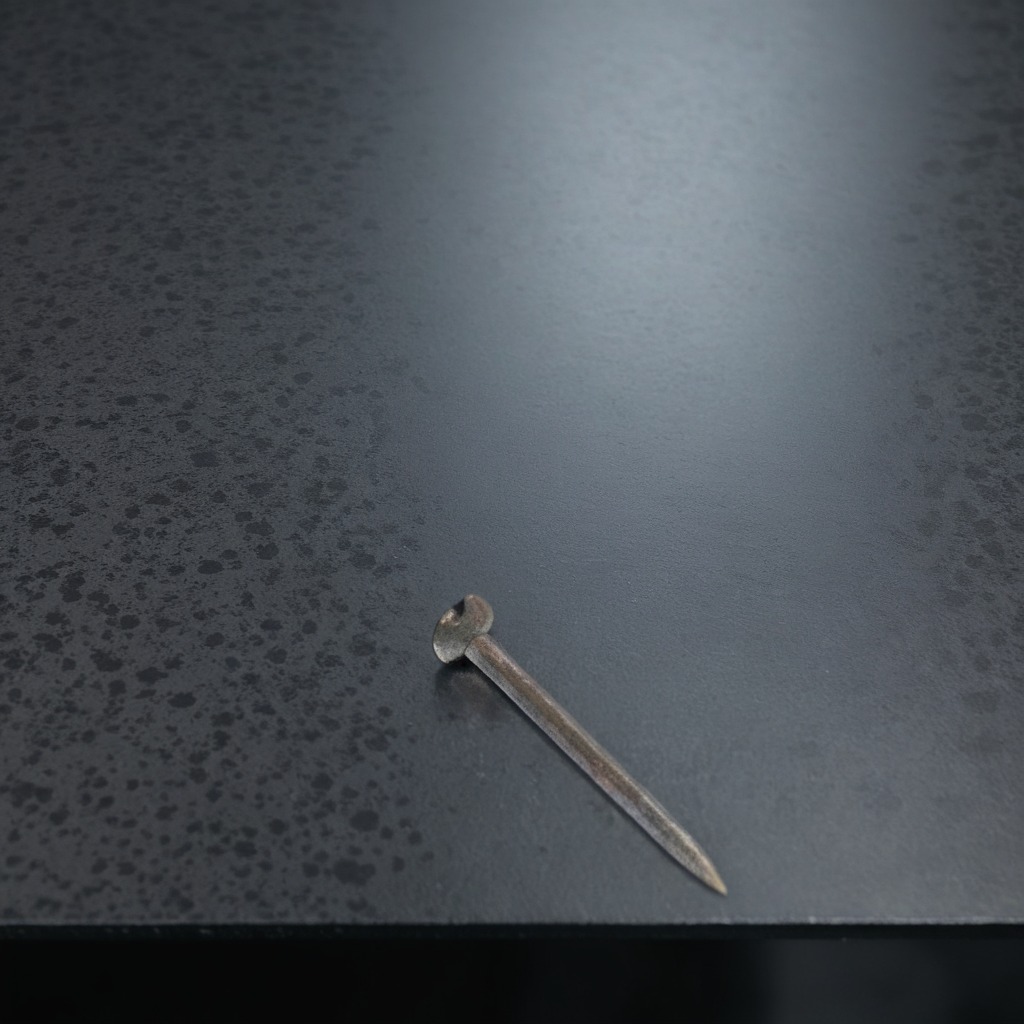
An iron nail is lying on the clean granite table inside a workshop at night.